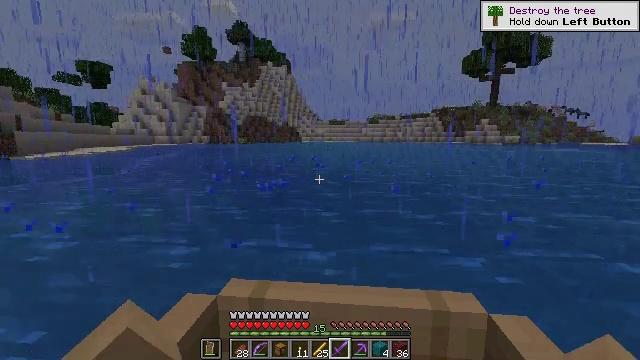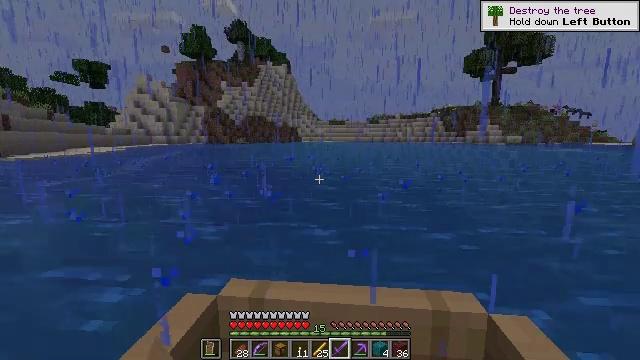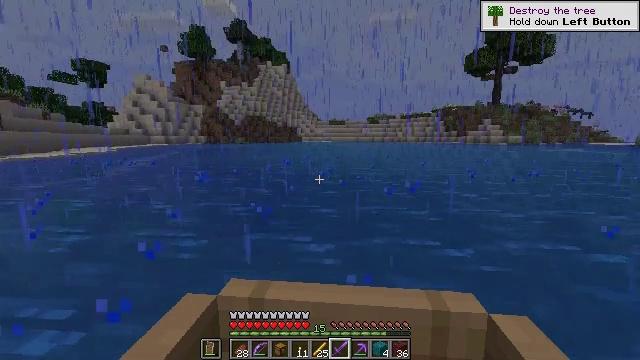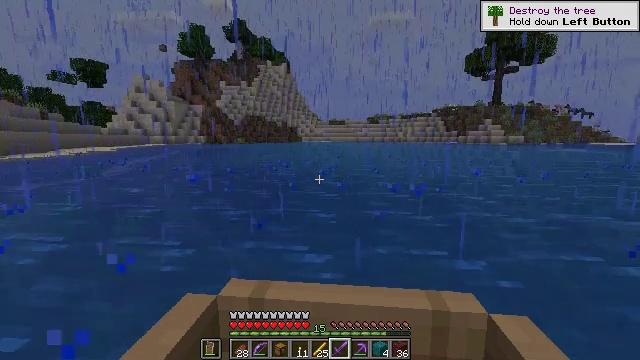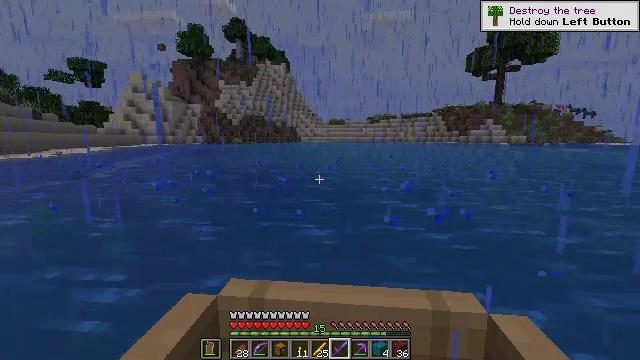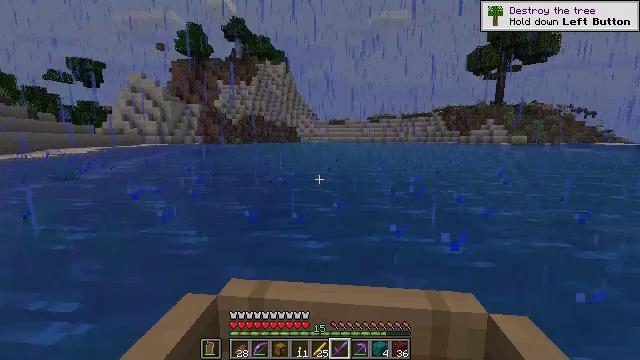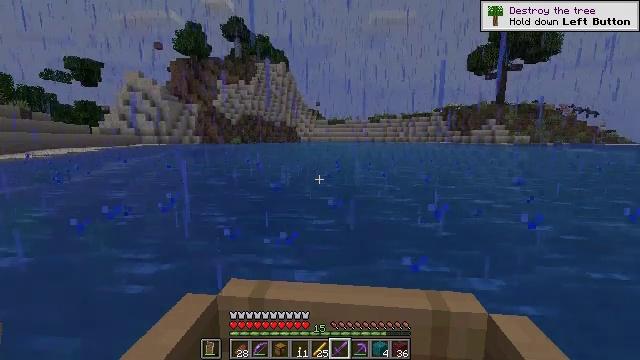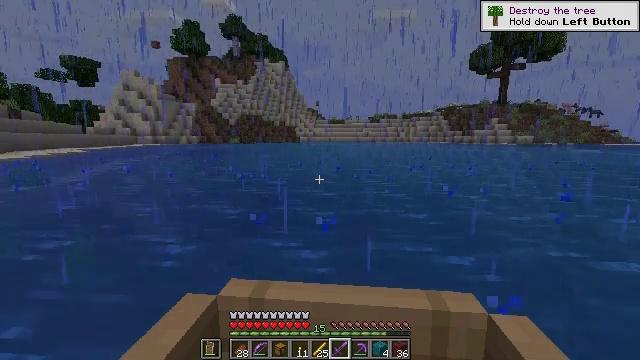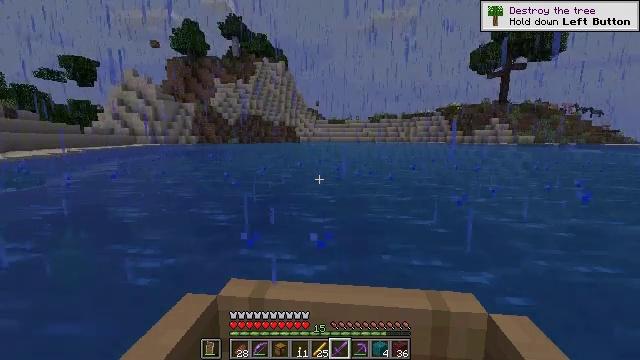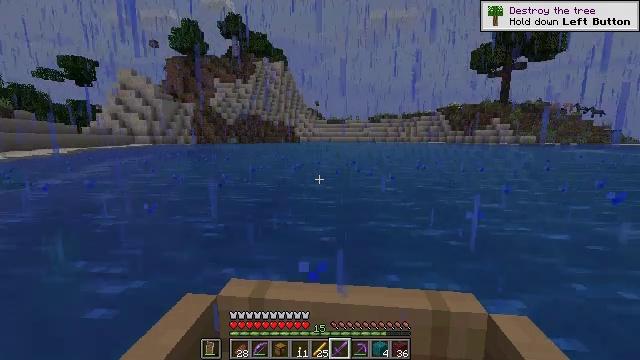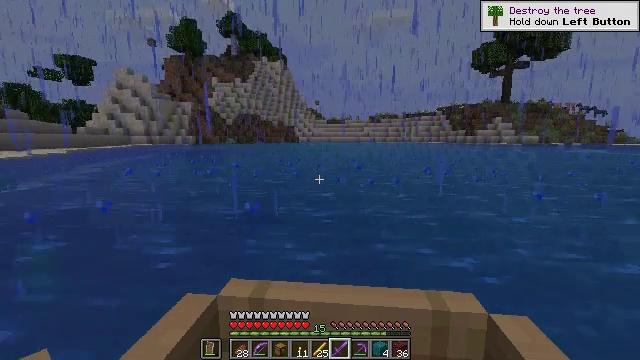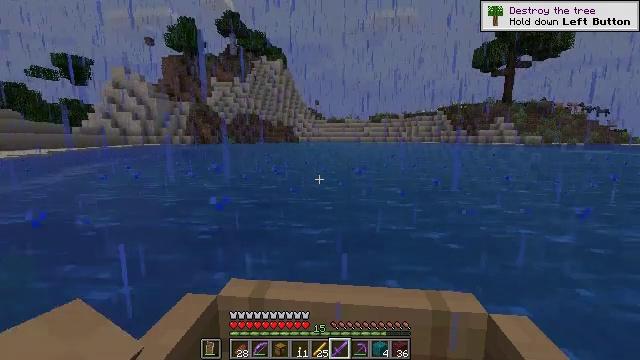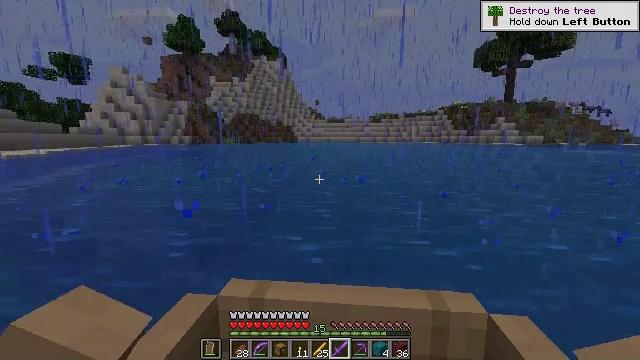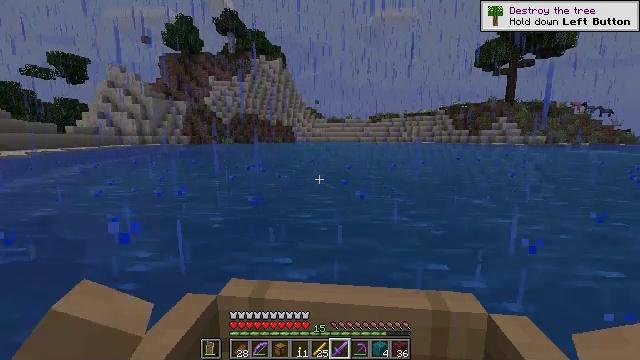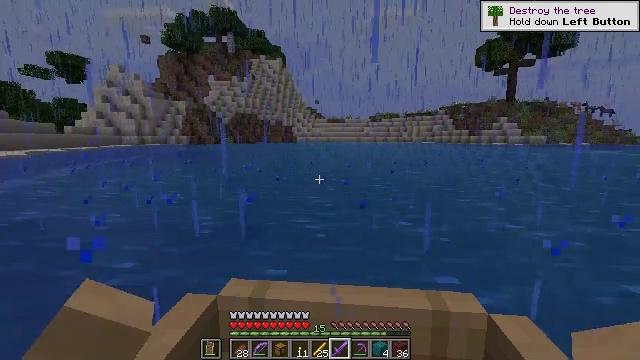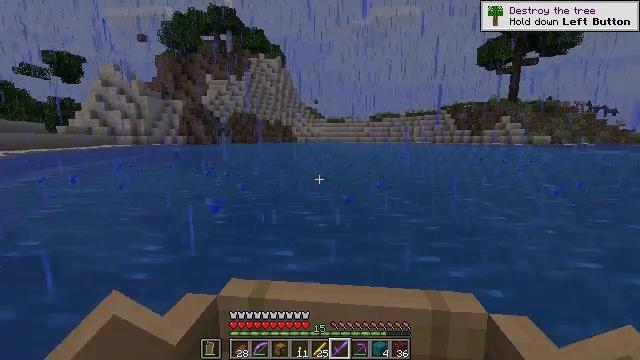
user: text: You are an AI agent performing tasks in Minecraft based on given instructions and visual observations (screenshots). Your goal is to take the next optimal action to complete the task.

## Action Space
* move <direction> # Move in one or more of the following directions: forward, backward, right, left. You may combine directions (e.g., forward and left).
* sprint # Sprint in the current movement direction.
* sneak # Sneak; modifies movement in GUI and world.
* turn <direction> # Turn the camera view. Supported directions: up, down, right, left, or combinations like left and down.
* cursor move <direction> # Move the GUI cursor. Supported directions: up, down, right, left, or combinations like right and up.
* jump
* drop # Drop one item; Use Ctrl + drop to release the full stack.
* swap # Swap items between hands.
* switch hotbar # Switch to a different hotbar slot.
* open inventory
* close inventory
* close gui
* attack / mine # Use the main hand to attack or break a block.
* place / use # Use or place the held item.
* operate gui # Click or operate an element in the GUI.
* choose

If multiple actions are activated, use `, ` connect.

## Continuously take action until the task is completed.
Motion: motion action
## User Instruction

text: Craft blaze powder.
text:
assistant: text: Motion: move forward
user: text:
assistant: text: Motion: move forward
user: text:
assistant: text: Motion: move forward
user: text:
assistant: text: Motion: move forward
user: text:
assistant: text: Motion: move forward
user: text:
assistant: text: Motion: move forward
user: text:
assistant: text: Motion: move forward
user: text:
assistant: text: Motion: move forward
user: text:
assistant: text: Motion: move forward
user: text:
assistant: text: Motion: move forward
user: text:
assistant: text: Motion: move forward
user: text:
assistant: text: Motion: move forward
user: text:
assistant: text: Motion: move forward
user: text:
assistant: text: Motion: move forward
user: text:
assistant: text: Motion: move forward
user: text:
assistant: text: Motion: move forward
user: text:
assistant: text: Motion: move forward
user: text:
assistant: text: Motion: move forward
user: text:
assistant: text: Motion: move forward
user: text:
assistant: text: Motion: move forward
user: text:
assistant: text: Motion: move forward
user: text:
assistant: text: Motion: move forward
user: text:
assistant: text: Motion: move forward
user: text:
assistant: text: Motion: move forward
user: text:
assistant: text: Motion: move forward
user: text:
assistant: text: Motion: move forward
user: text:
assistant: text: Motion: move forward
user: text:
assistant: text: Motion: move forward
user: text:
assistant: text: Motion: move forward
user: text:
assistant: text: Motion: move forward